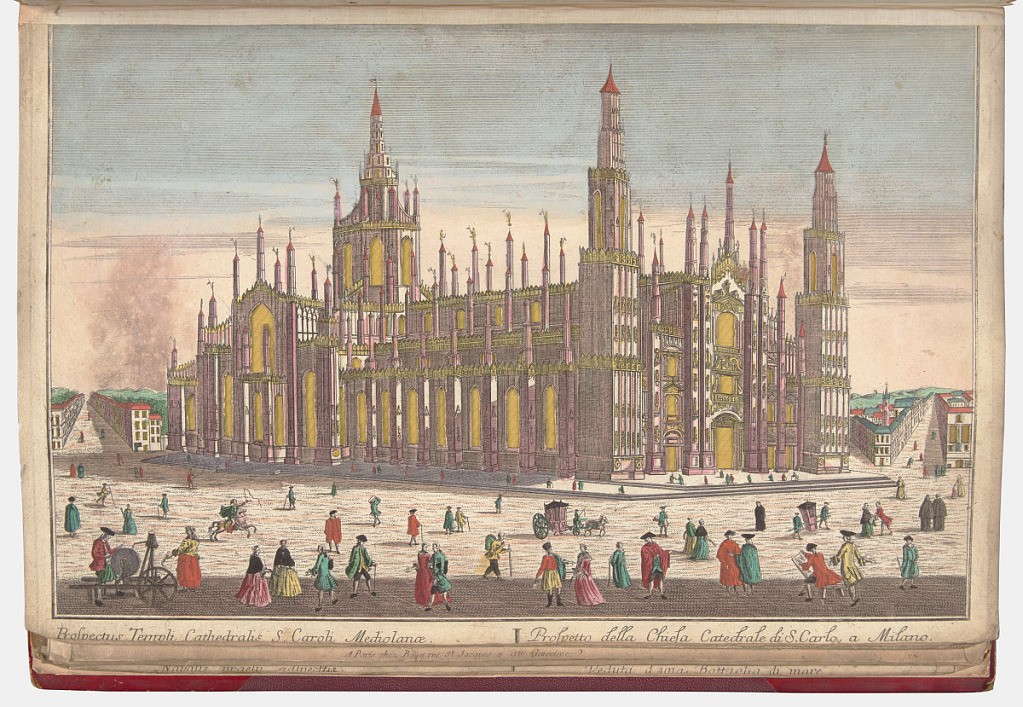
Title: Prospectus Templi Cathedralis S. Caroli Mediolanae (View of St. Charles Cathedral)
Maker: Georg Balthasar Probst, German, 1732 - 1801
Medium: Hand-colored etching on paper; verso: yellow paper
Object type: Bound print
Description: Perpsective view of St. Charles Cathedral in Milan. The catherdral extends from right to left, viewed slightly obliquely. The structure features a prominent tower at center and two spires flanking the façade at right. A multitude of small, thin towers protrude along the length of the building. The windows of the cathedral are cut out, with yellow paper visible through the openings. Pedestrians, men on horseback, and artisans are scattered across the open space in front. A dark shadow is cast along the bottom edge of the image, and a blue sky fills the top margin. Printed along bottom margin: Prospectus Templi Cathedralis S. Caroli Mediolanae. / Prospetto della Chiesa Catedrale di S. Carlo, a Milano.

Verso: Sheet of yellow paper pasted across the page, cut in a roughly hexagonal shape. Printed label: Vüe de l'Eglise Cathedrale de S. Charles a Milan. / Prospect der Dom=Kirche zu S. Carl zu Meyland. / Med. Folo. No. 36. / Cum Gratia et Privilegio Sac: Caes: Majestatis. / Georg Balthsar Probst, excud. A.V.